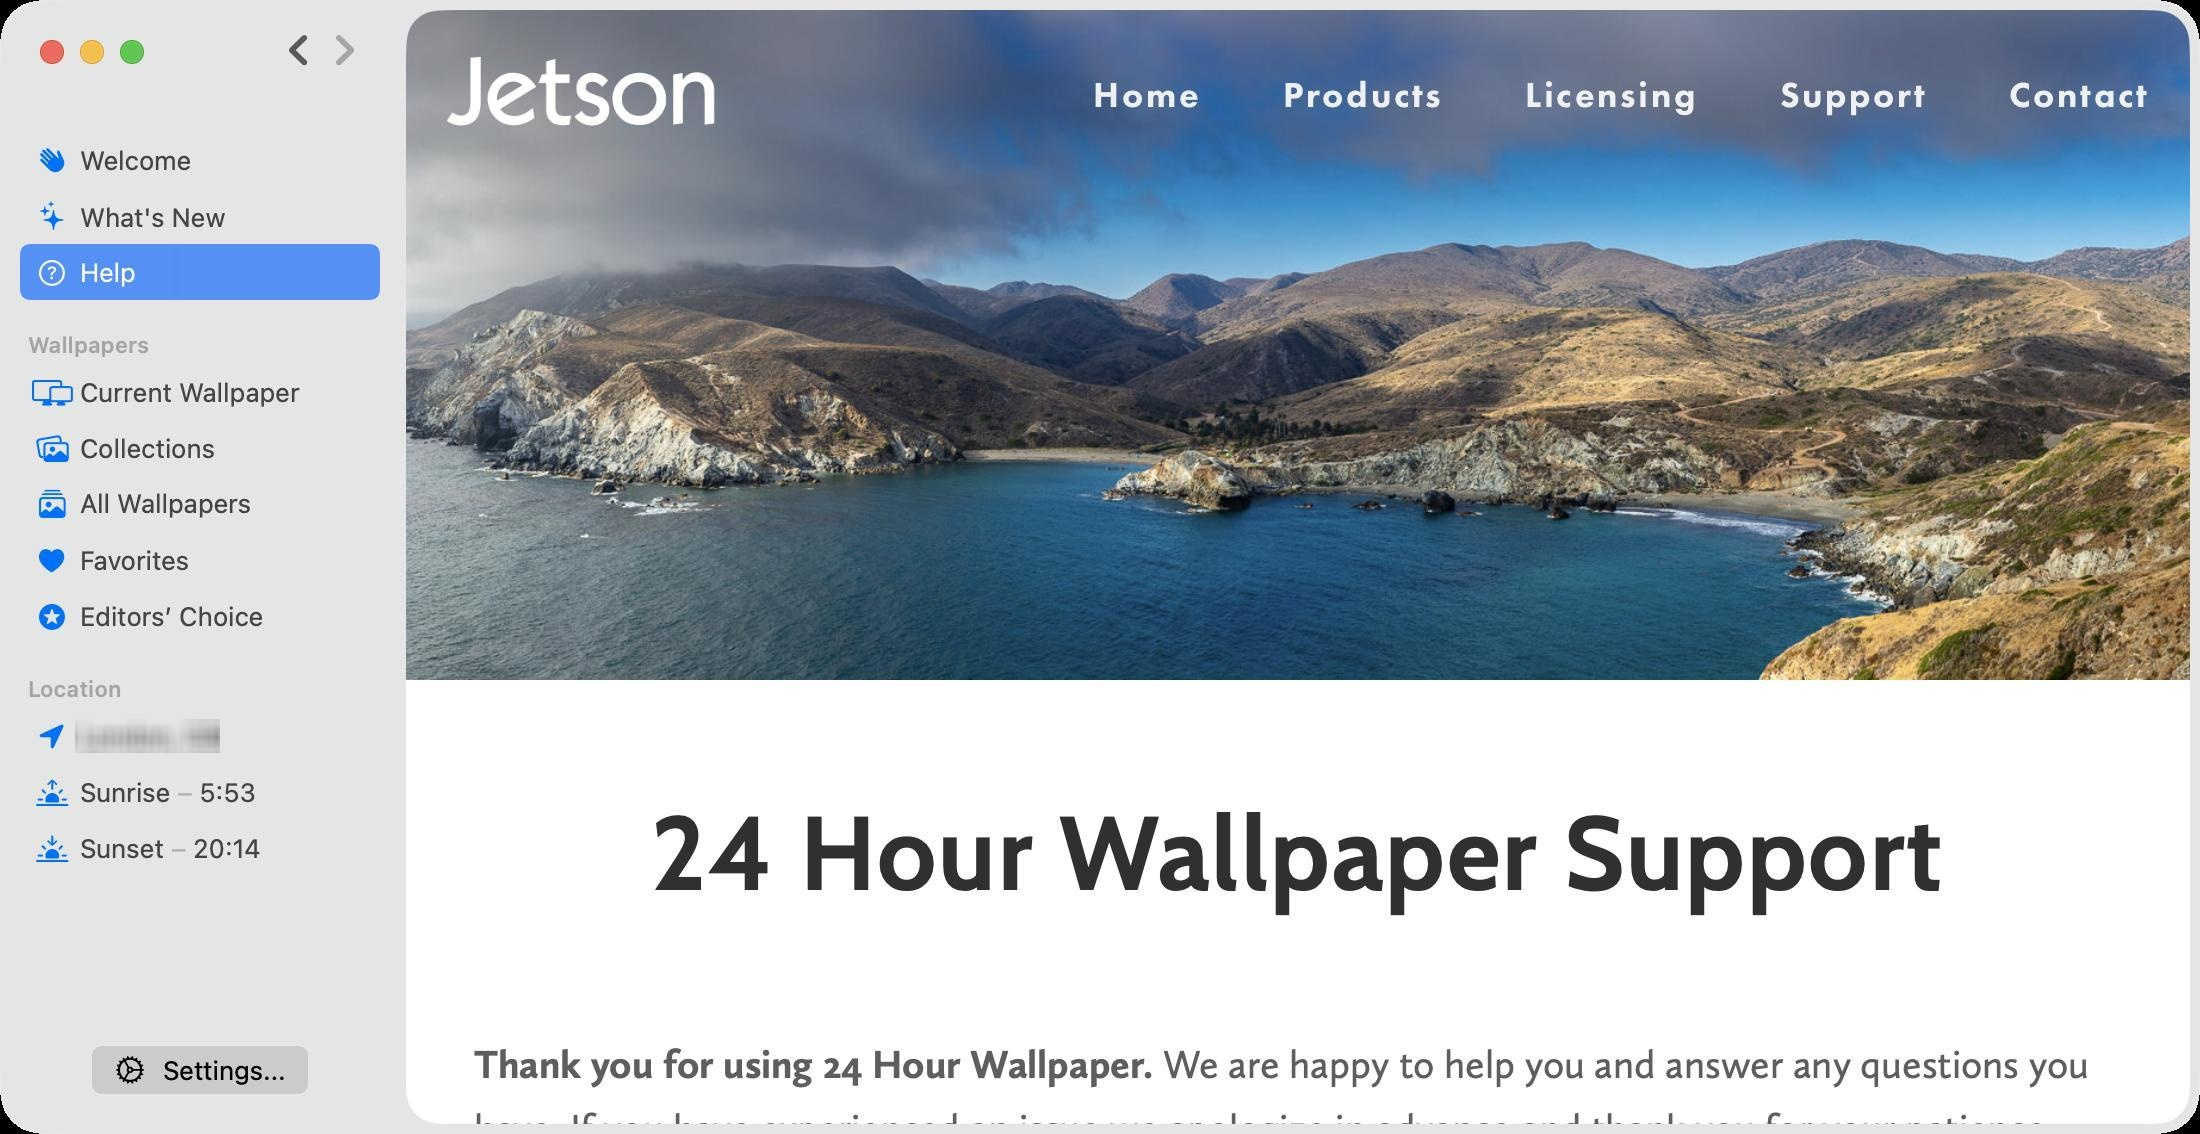
Accessibility tree:
{"name": "Welcome", "role": "AXWindow", "description": null, "role_description": "standard window", "value": null, "position": "206.00;208.00", "size": "1100;567", "children": [{"name": null, "role": "AXGroup", "description": null, "role_description": "group", "value": null, "position": "0.00;0.00", "size": "1100;567", "children": [{"name": null, "role": "AXScrollArea", "description": null, "role_description": "scroll area", "value": null, "position": "0.00;56.00", "size": "200;459", "children": [{"name": null, "role": "AXOutline", "description": "Sidebar", "role_description": "outline", "value": null, "position": "0.00;56.00", "size": "200;459", "children": [{"name": null, "role": "AXRow", "description": null, "role_description": "outline row", "value": null, "position": "0.00;66.00", "size": "200;0", "children": [{"name": null, "role": "AXCell", "description": null, "role_description": "cell", "value": null, "position": "10.00;66.00", "size": "180;0", "children": [{"name": null, "role": "AXGroup", "description": null, "role_description": "group", "value": null, "position": "14.00;66.00", "size": "184;0", "children": []}]}]}, {"name": null, "role": "AXRow", "description": null, "role_description": "outline row", "value": null, "position": "0.00;66.00", "size": "200;28", "children": [{"name": null, "role": "AXCell", "description": null, "role_description": "cell", "value": null, "position": "10.00;66.00", "size": "180;28", "children": [{"name": null, "role": "AXStaticText", "description": null, "role_description": "text", "value": "Welcome", "position": "20.00;72.00", "size": "76;16", "children": []}]}]}, {"name": null, "role": "AXRow", "description": null, "role_description": "outline row", "value": null, "position": "0.00;94.00", "size": "200;28", "children": [{"name": null, "role": "AXCell", "description": null, "role_description": "cell", "value": null, "position": "10.00;94.00", "size": "180;28", "children": [{"name": null, "role": "AXStaticText", "description": null, "role_description": "text", "value": "What's New", "position": "20.00;100.29", "size": "93;16", "children": []}]}]}, {"name": null, "role": "AXRow", "description": null, "role_description": "outline row", "value": null, "position": "0.00;122.00", "size": "200;28", "children": [{"name": null, "role": "AXCell", "description": null, "role_description": "cell", "value": null, "position": "10.00;122.00", "size": "180;28", "children": [{"name": null, "role": "AXStaticText", "description": null, "role_description": "text", "value": "Help", "position": "19.50;128.00", "size": "48;16", "children": []}]}]}, {"name": null, "role": "AXRow", "description": null, "role_description": "outline row", "value": null, "position": "0.00;163.00", "size": "200;19", "children": [{"name": null, "role": "AXCell", "description": null, "role_description": "cell", "value": null, "position": "10.00;163.00", "size": "180;19", "children": [{"name": null, "role": "AXGroup", "description": null, "role_description": "group", "value": null, "position": "14.00;163.00", "size": "184;19", "children": [{"name": null, "role": "AXHeading", "description": "Wallpapers", "role_description": "heading", "value": null, "position": "14.00;165.50", "size": "61;14", "children": []}]}]}]}, {"name": null, "role": "AXRow", "description": null, "role_description": "outline row", "value": null, "position": "0.00;182.00", "size": "200;28", "children": [{"name": null, "role": "AXCell", "description": null, "role_description": "cell", "value": null, "position": "10.00;182.00", "size": "180;28", "children": [{"name": null, "role": "AXStaticText", "description": null, "role_description": "text", "value": "Current Wallpaper", "position": "16.00;188.00", "size": "134;16", "children": []}]}]}, {"name": null, "role": "AXRow", "description": null, "role_description": "outline row", "value": null, "position": "0.00;210.00", "size": "200;28", "children": [{"name": null, "role": "AXCell", "description": null, "role_description": "cell", "value": null, "position": "10.00;210.00", "size": "180;28", "children": [{"name": null, "role": "AXStaticText", "description": null, "role_description": "text", "value": "Collections", "position": "18.00;216.04", "size": "90;16", "children": []}]}]}, {"name": null, "role": "AXRow", "description": null, "role_description": "outline row", "value": null, "position": "0.00;238.00", "size": "200;28", "children": [{"name": null, "role": "AXCell", "description": null, "role_description": "cell", "value": null, "position": "10.00;238.00", "size": "180;28", "children": [{"name": null, "role": "AXStaticText", "description": null, "role_description": "text", "value": "All Wallpapers", "position": "18.50;243.33", "size": "108;17", "children": []}]}]}, {"name": null, "role": "AXRow", "description": null, "role_description": "outline row", "value": null, "position": "0.00;266.00", "size": "200;28", "children": [{"name": null, "role": "AXCell", "description": null, "role_description": "cell", "value": null, "position": "10.00;266.00", "size": "180;28", "children": [{"name": null, "role": "AXStaticText", "description": null, "role_description": "text", "value": "Favorites", "position": "19.50;272.00", "size": "76;16", "children": []}]}]}, {"name": null, "role": "AXRow", "description": null, "role_description": "outline row", "value": null, "position": "0.00;294.00", "size": "200;28", "children": [{"name": null, "role": "AXCell", "description": null, "role_description": "cell", "value": null, "position": "10.00;294.00", "size": "180;28", "children": [{"name": null, "role": "AXStaticText", "description": null, "role_description": "text", "value": "Editors’ Choice", "position": "19.50;300.00", "size": "112;16", "children": []}]}]}, {"name": null, "role": "AXRow", "description": null, "role_description": "outline row", "value": null, "position": "0.00;335.00", "size": "200;19", "children": [{"name": null, "role": "AXCell", "description": null, "role_description": "cell", "value": null, "position": "10.00;335.00", "size": "180;19", "children": [{"name": null, "role": "AXGroup", "description": null, "role_description": "group", "value": null, "position": "14.00;335.00", "size": "184;19", "children": [{"name": null, "role": "AXHeading", "description": "Location", "role_description": "heading", "value": null, "position": "14.00;337.50", "size": "47;14", "children": []}]}]}]}, {"name": null, "role": "AXRow", "description": null, "role_description": "outline row", "value": null, "position": "0.00;354.00", "size": "200;28", "children": [{"name": null, "role": "AXCell", "description": null, "role_description": "cell", "value": null, "position": "10.00;354.00", "size": "180;28", "children": [{"name": null, "role": "AXButton", "description": "London, GB", "role_description": "button", "value": null, "position": "19.50;360.00", "size": "92;16", "children": []}]}]}, {"name": null, "role": "AXRow", "description": null, "role_description": "outline row", "value": null, "position": "0.00;382.00", "size": "200;28", "children": [{"name": null, "role": "AXCell", "description": null, "role_description": "cell", "value": null, "position": "10.00;382.00", "size": "180;28", "children": [{"name": null, "role": "AXButton", "description": "Sunrise – 5:53", "role_description": "button", "value": null, "position": "18.00;388.00", "size": "110;16", "children": []}]}]}, {"name": null, "role": "AXRow", "description": null, "role_description": "outline row", "value": null, "position": "0.00;410.00", "size": "200;28", "children": [{"name": null, "role": "AXCell", "description": null, "role_description": "cell", "value": null, "position": "10.00;410.00", "size": "180;28", "children": [{"name": null, "role": "AXButton", "description": "Sunset – 20:14", "role_description": "button", "value": null, "position": "18.00;416.00", "size": "113;16", "children": []}]}]}, {"name": null, "role": "AXColumn", "description": null, "role_description": "column", "value": null, "position": "10.00;56.00", "size": "180;459", "children": []}]}]}, {"name": null, "role": "AXButton", "description": "Settings...", "role_description": "button", "value": null, "position": "54.00;524.00", "size": "92;22", "children": []}, {"name": null, "role": "AXGroup", "description": null, "role_description": "group", "value": null, "position": "203.00;5.00", "size": "892;557", "children": [{"name": null, "role": "AXGroup", "description": null, "role_description": "group", "value": null, "position": "203.00;5.00", "size": "892;557", "children": [{"name": "", "role": "AXScrollArea", "description": "", "role_description": "scroll area", "value": "", "position": "203.00;5.00", "size": "892;557", "children": [{"name": "", "role": "AXWebArea", "description": "24 Hour Wallpaper Support (v6)", "role_description": "HTML content", "value": "", "position": "203.00;5.00", "size": "892;9315", "children": [{"name": "", "role": "AXGroup", "description": "", "role_description": "group", "value": "", "position": "203.00;5.00", "size": "0;0", "children": []}, {"name": "", "role": "AXGroup", "description": "", "role_description": "group", "value": "", "position": "203.00;5.00", "size": "0;0", "children": []}, {"name": "", "role": "AXGroup", "description": "", "role_description": "group", "value": "", "position": "203.00;5.00", "size": "0;0", "children": []}, {"name": "", "role": "AXGroup", "description": "", "role_description": "banner", "value": "", "position": "203.00;5.00", "size": "892;85", "children": [{"name": "Jetson_Creative", "role": "AXHeading", "description": "", "role_description": "heading", "value": 1, "position": "223.00;28.00", "size": "135;39", "children": [{"name": "Jetson_Creative", "role": "AXLink", "description": "", "role_description": "link", "value": "", "position": "223.00;28.00", "size": "135;39", "children": [{"name": "", "role": "AXImage", "description": "Jetson Creative", "role_description": "image", "value": "", "position": "223.00;28.00", "size": "135;39", "children": []}]}]}, {"name": "", "role": "AXGroup", "description": "", "role_description": "navigation", "value": "", "position": "358.00;25.00", "size": "717;657", "children": [{"name": "Home", "role": "AXLink", "description": "", "role_description": "link", "value": "", "position": "528.00;25.00", "size": "91;45", "children": [{"name": "", "role": "AXStaticText", "description": "", "role_description": "text", "value": "Home", "position": "546.00;35.00", "size": "55;24", "children": []}]}, {"name": "", "role": "AXGroup", "description": "", "role_description": "group", "value": "", "position": "623.00;25.00", "size": "118;45", "children": [{"name": "", "role": "AXStaticText", "description": "", "role_description": "text", "value": "Products", "position": "641.00;35.00", "size": "81;24", "children": []}]}, {"name": "Wallpapers_for_Mac", "role": "AXLink", "description": "", "role_description": "link", "value": "", "position": "203.00;5.00", "size": "0;0", "children": [{"name": "", "role": "AXStaticText", "description": "", "role_description": "text", "value": "Wallpapers for Mac", "position": "203.00;5.00", "size": "0;0", "children": []}]}, {"name": "Wallpapers_for_Microsoft_Windows", "role": "AXLink", "description": "", "role_description": "link", "value": "", "position": "203.00;5.00", "size": "0;0", "children": [{"name": "", "role": "AXStaticText", "description": "", "role_description": "text", "value": "Wallpapers for Microsoft Windows", "position": "203.00;5.00", "size": "0;0", "children": []}]}, {"name": "Wallpapers_for_iPhone_&_iPad", "role": "AXLink", "description": "", "role_description": "link", "value": "", "position": "203.00;5.00", "size": "0;0", "children": [{"name": "", "role": "AXStaticText", "description": "", "role_description": "text", "value": "Wallpapers for iPhone & iPad", "position": "203.00;5.00", "size": "0;0", "children": []}]}, {"name": "Aerial_Screen_Saver_&_Expansions", "role": "AXLink", "description": "", "role_description": "link", "value": "", "position": "203.00;5.00", "size": "0;0", "children": [{"name": "", "role": "AXStaticText", "description": "", "role_description": "text", "value": "Aerial Screen Saver & Expansions", "position": "203.00;5.00", "size": "0;0", "children": []}]}, {"name": "Zoom_Backgrounds", "role": "AXLink", "description": "", "role_description": "link", "value": "", "position": "203.00;5.00", "size": "0;0", "children": [{"name": "", "role": "AXStaticText", "description": "", "role_description": "text", "value": "Zoom Backgrounds", "position": "203.00;5.00", "size": "0;0", "children": []}]}, {"name": "Apple_TV_Apps", "role": "AXLink", "description": "", "role_description": "link", "value": "", "position": "203.00;5.00", "size": "0;0", "children": [{"name": "", "role": "AXStaticText", "description": "", "role_description": "text", "value": "Apple TV Apps", "position": "203.00;5.00", "size": "0;0", "children": []}]}, {"name": "iPhone/iPad_Apps", "role": "AXLink", "description": "", "role_description": "link", "value": "", "position": "203.00;5.00", "size": "0;0", "children": [{"name": "", "role": "AXStaticText", "description": "", "role_description": "text", "value": "iPhone/iPad Apps", "position": "203.00;5.00", "size": "0;0", "children": []}]}, {"name": "Magic_Window_for_Mac", "role": "AXLink", "description": "", "role_description": "link", "value": "", "position": "203.00;5.00", "size": "0;0", "children": [{"name": "", "role": "AXStaticText", "description": "", "role_description": "text", "value": "Magic Window for Mac", "position": "203.00;5.00", "size": "0;0", "children": []}]}, {"name": "24_Hour_Wallpaper", "role": "AXLink", "description": "", "role_description": "link", "value": "", "position": "203.00;5.00", "size": "0;0", "children": [{"name": "", "role": "AXStaticText", "description": "", "role_description": "text", "value": "24 Hour Wallpaper", "position": "203.00;5.00", "size": "0;0", "children": []}]}, {"name": "Skylight_-_Sun_Clock", "role": "AXLink", "description": "", "role_description": "link", "value": "", "position": "203.00;5.00", "size": "0;0", "children": [{"name": "", "role": "AXStaticText", "description": "", "role_description": "text", "value": "Skylight - Sun Clock", "position": "203.00;5.00", "size": "0;0", "children": []}]}, {"name": "Magic_Fireplace", "role": "AXLink", "description": "", "role_description": "link", "value": "", "position": "203.00;5.00", "size": "0;0", "children": [{"name": "", "role": "AXStaticText", "description": "", "role_description": "text", "value": "Magic Fireplace", "position": "203.00;5.00", "size": "0;0", "children": []}]}, {"name": "Magic_Window_Air", "role": "AXLink", "description": "", "role_description": "link", "value": "", "position": "203.00;5.00", "size": "0;0", "children": [{"name": "", "role": "AXStaticText", "description": "", "role_description": "text", "value": "Magic Window Air", "position": "203.00;5.00", "size": "0;0", "children": []}]}, {"name": "Beaches", "role": "AXLink", "description": "", "role_description": "link", "value": "", "position": "203.00;5.00", "size": "0;0", "children": [{"name": "", "role": "AXStaticText", "description": "", "role_description": "text", "value": "Beaches", "position": "203.00;5.00", "size": "0;0", "children": []}]}, {"name": "Electric_Sheep", "role": "AXLink", "description": "", "role_description": "link", "value": "", "position": "203.00;5.00", "size": "0;0", "children": [{"name": "", "role": "AXStaticText", "description": "", "role_description": "text", "value": "Electric Sheep", "position": "203.00;5.00", "size": "0;0", "children": []}]}, {"name": "Earthlapse", "role": "AXLink", "description": "", "role_description": "link", "value": "", "position": "203.00;5.00", "size": "0;0", "children": [{"name": "", "role": "AXStaticText", "description": "", "role_description": "text", "value": "Earthlapse", "position": "203.00;5.00", "size": "0;0", "children": []}]}, {"name": "Early_Access", "role": "AXLink", "description": "", "role_description": "link", "value": "", "position": "203.00;5.00", "size": "0;0", "children": [{"name": "", "role": "AXStaticText", "description": "", "role_description": "text", "value": "Early Access", "position": "203.00;5.00", "size": "0;0", "children": []}]}, {"name": "Licensing", "role": "AXLink", "description": "", "role_description": "link", "value": "", "position": "744.00;25.00", "size": "124;45", "children": [{"name": "", "role": "AXStaticText", "description": "", "role_description": "text", "value": "Licensing", "position": "762.00;35.00", "size": "88;24", "children": []}]}, {"name": "Support", "role": "AXLink", "description": "", "role_description": "link", "value": "", "position": "872.00;25.00", "size": "111;45", "children": [{"name": "", "role": "AXStaticText", "description": "", "role_description": "text", "value": "Support", "position": "890.00;35.00", "size": "74;24", "children": []}]}, {"name": "Contact", "role": "AXLink", "description": "", "role_description": "link", "value": "", "position": "986.00;25.00", "size": "90;45", "children": [{"name": "", "role": "AXStaticText", "description": "", "role_description": "text", "value": "Contact", "position": "1004.00;35.00", "size": "71;24", "children": []}]}]}]}, {"name": "", "role": "AXGroup", "description": "", "role_description": "group", "value": "", "position": "203.00;5.00", "size": "0;0", "children": []}, {"name": "", "role": "AXGroup", "description": "", "role_description": "group", "value": "", "position": "203.00;5.00", "size": "892;335", "children": [{"name": "", "role": "AXGroup", "description": "", "role_description": "group", "value": "", "position": "203.00;5.00", "size": "892;335", "children": []}, {"name": "", "role": "AXGroup", "description": "", "role_description": "figure", "value": "", "position": "203.00;5.00", "size": "892;335", "children": [{"name": "", "role": "AXImage", "description": "image_20190801_catalina_000724_pano.jpg", "role_description": "image", "value": "", "position": "38.00;5.00", "size": "1222;335", "children": []}]}]}, {"name": "", "role": "AXGroup", "description": "", "role_description": "main", "value": "", "position": "203.00;340.00", "size": "892;8648", "children": [{"name": "24_Hour_Wallpaper_Support", "role": "AXHeading", "description": "", "role_description": "heading", "value": 1, "position": "237.00;395.00", "size": "824;63", "children": [{"name": "", "role": "AXStaticText", "description": "", "role_description": "text", "value": "24 Hour Wallpaper Support", "position": "325.00;395.00", "size": "648;63", "children": []}]}, {"name": "", "role": "AXGroup", "description": "", "role_description": "group", "value": "", "position": "237.00;484.00", "size": "824;128", "children": [{"name": "", "role": "AXStaticText", "description": "", "role_description": "text", "value": "Thank you for using 24 Hour Wallpaper. ", "position": "237.00;520.00", "size": "345;24", "children": []}, {"name": "", "role": "AXStaticText", "description": "", "role_description": "text", "value": "We are happy to help you and answer any questions you have. If you have experienced an issue we apologize in advance and thank you for your patience. ", "position": "237.00;520.00", "size": "813;56", "children": []}, {"name": "", "role": "AXStaticText", "description": "", "role_description": "text", "value": "This support page covers Version 6 which is the latest version. ", "position": "237.00;584.00", "size": "534;24", "children": []}, {"name": "For_earlier_versions,_go_here", "role": "AXLink", "description": "", "role_description": "link", "value": "", "position": "771.00;584.00", "size": "236;24", "children": [{"name": "", "role": "AXStaticText", "description": "", "role_description": "text", "value": "For earlier versions, go here", "position": "770.00;584.00", "size": "237;24", "children": []}]}, {"name": "", "role": "AXStaticText", "description": "", "role_description": "text", "value": ".", "position": "1006.00;584.00", "size": "6;24", "children": []}]}, {"name": "", "role": "AXGroup", "description": "", "role_description": "group", "value": "", "position": "237.00;632.00", "size": "824;116", "children": [{"name": "", "role": "AXGroup", "description": "", "role_description": "group", "value": "", "position": "237.00;632.00", "size": "824;32", "children": [{"name": "", "role": "AXGroup", "description": "", "role_description": "group", "value": "", "position": "237.00;632.00", "size": "824;32", "children": [{"name": "", "role": "AXStaticText", "description": "", "role_description": "text", "value": "•", "position": "259.00;636.00", "size": "8;24", "children": []}, {"name": "", "role": "AXStaticText", "description": "", "role_description": "text", "value": "Please review common questions and issues below as most issues are covered here.", "position": "277.00;636.00", "size": "686;24", "children": []}]}]}, {"name": "", "role": "AXGroup", "description": "", "role_description": "group", "value": "", "position": "237.00;674.00", "size": "824;32", "children": [{"name": "", "role": "AXGroup", "description": "", "role_description": "group", "value": "", "position": "237.00;674.00", "size": "824;32", "children": [{"name": "", "role": "AXStaticText", "description": "", "role_description": "text", "value": "•", "position": "259.00;678.00", "size": "8;24", "children": []}, {"name": "", "role": "AXStaticText", "description": "", "role_description": "text", "value": "For human assistance ", "position": "277.00;678.00", "size": "182;24", "children": []}, {"name": "please_fill_out_our_support_request_form", "role": "AXLink", "description": "", "role_description": "link", "value": "", "position": "458.00;678.00", "size": "323;24", "children": [{"name": "", "role": "AXStaticText", "description": "", "role_description": "text", "value": "please fill out our support request form", "position": "458.00;678.00", "size": "324;24", "children": []}]}, {"name": "", "role": "AXStaticText", "description": "", "role_description": "text", "value": ".", "position": "781.00;678.00", "size": "5;24", "children": []}]}]}, {"name": "", "role": "AXGroup", "description": "", "role_description": "group", "value": "", "position": "237.00;716.00", "size": "824;32", "children": [{"name": "", "role": "AXGroup", "description": "", "role_description": "group", "value": "", "position": "237.00;716.00", "size": "824;32", "children": [{"name": "", "role": "AXStaticText", "description": "", "role_description": "text", "value": "•", "position": "259.00;720.00", "size": "8;24", "children": []}, {"name": "", "role": "AXStaticText", "description": "", "role_description": "text", "value": "You can also ", "position": "277.00;720.00", "size": "107;24", "children": []}, {"name": "e-mail_us_at_any_time", "role": "AXLink", "description": "", "role_description": "link", "value": "", "position": "384.00;720.00", "size": "172;24", "children": [{"name": "", "role": "AXStaticText", "description": "", "role_description": "text", "value": "e-mail us at any time", "position": "383.00;720.00", "size": "173;24", "children": []}]}, {"name": "", "role": "AXStaticText", "description": "", "role_description": "text", "value": " however filling out the form speeds things up.", "position": "555.00;720.00", "size": "384;24", "children": []}]}]}]}, {"name": "", "role": "AXGroup", "description": "", "role_description": "group", "value": "", "position": "237.00;768.00", "size": "824;64", "children": [{"name": "", "role": "AXStaticText", "description": "", "role_description": "text", "value": "24 Hour Wallpaper is compatible with macOS Sonoma, Ventura, Monterey, and Big Sur.", "position": "237.00;772.00", "size": "745;24", "children": []}, {"name": "", "role": "AXStaticText", "description": "", "role_description": "text", "value": "It is also fully compatible with Apple Silicon M1/M2 and Intel processors.", "position": "237.00;804.00", "size": "597;24", "children": []}]}, {"name": "", "role": "AXGroup", "description": "", "role_description": "group", "value": "", "position": "237.00;852.00", "size": "824;64", "children": [{"name": "", "role": "AXStaticText", "description": "", "role_description": "text", "value": "Problems with Apple Dynamic Desktop?", "position": "237.00;856.00", "size": "344;24", "children": []}, {"name": "Check_out_our_guide_on_using_Apple_Dynamic_Desktop_with_24_Hour_Wallpaper.", "role": "AXLink", "description": "", "role_description": "link", "value": "", "position": "237.00;888.00", "size": "654;24", "children": [{"name": "", "role": "AXStaticText", "description": "", "role_description": "text", "value": "Check out our guide on using Apple Dynamic Desktop with 24 Hour Wallpaper.", "position": "237.00;888.00", "size": "654;24", "children": []}]}]}, {"name": "", "role": "AXGroup", "description": "", "role_description": "group", "value": "", "position": "237.00;936.00", "size": "824;64", "children": [{"name": "", "role": "AXStaticText", "description": "", "role_description": "text", "value": "Want to set different wallpapers in different spaces?", "position": "237.00;940.00", "size": "449;24", "children": []}, {"name": "Check_out_our_guide_to_per-space_setting_-_requires_version_3.1_update.", "role": "AXLink", "description": "", "role_description": "link", "value": "", "position": "237.00;972.00", "size": "576;24", "children": [{"name": "", "role": "AXStaticText", "description": "", "role_description": "text", "value": "Check out our guide to per-space setting - requires version 3.1 update.", "position": "237.00;972.00", "size": "576;24", "children": []}]}]}, {"name": "", "role": "AXGroup", "description": "", "role_description": "group", "value": "", "position": "237.00;1020.00", "size": "824;352", "children": [{"name": "", "role": "AXStaticText", "description": "", "role_description": "text", "value": "Magic Window Mac Users", "position": "237.00;1024.00", "size": "223;24", "children": []}, {"name": "Check_out_our_guide_on_using_Magic_Window_and_24_Hour_Wallpaper_together", "role": "AXLink", "description": "", "role_description": "link", "value": "", "position": "237.00;1056.00", "size": "645;24", "children": [{"name": "", "role": "AXStaticText", "description": "", "role_description": "text", "value": "Check out our guide on using Magic Window and 24 Hour Wallpaper together", "position": "237.00;1056.00", "size": "645;24", "children": []}]}, {"name": "", "role": "AXStaticText", "description": "", "role_description": "text", "value": ".", "position": "881.00;1056.00", "size": "6;24", "children": []}, {"name": "", "role": "AXStaticText", "description": "", "role_description": "text", "value": "We have a workaround available through TestFlight for Mac App Store customers: ", "position": "237.00;1120.00", "size": "680;24", "children": []}, {"name": "https://testflight.apple.com/join/dVBRfaNA", "role": "AXLink", "description": "", "role_description": "link", "value": "", "position": "237.00;1152.00", "size": "368;24", "children": [{"name": "", "role": "AXStaticText", "description": "", "role_description": "text", "value": "https://testflight.apple.com/join/dVBRfaNA", "position": "237.00;1152.00", "size": "369;24", "children": []}]}, {"name": "", "role": "AXStaticText", "description": "", "role_description": "text", "value": ". We will release this through Setapp beta shortly. ", "position": "605.00;1152.00", "size": "414;24", "children": []}, {"name": "", "role": "AXLink", "description": "", "role_description": "link", "value": "", "position": "203.00;5.00", "size": "0;0", "children": []}, {"name": "", "role": "AXStaticText", "description": "", "role_description": "text", "value": "Alternatively, this issue can be temporarily resolved by ", "position": "237.00;1216.00", "size": "451;24", "children": []}, {"name": "", "role": "AXStaticText", "description": "", "role_description": "text", "value": "disabling all of the features on the “Display” tab in the apps settings, and not using Apple DD mode", "position": "237.00;1216.00", "size": "817;56", "children": []}, {"name": "", "role": "AXStaticText", "description": "", "role_description": "text", "value": ". So turn off color effects, title on desktop, and all related options. Or reset the apps settings entirely by pressing the “Reset All Preferences” button on the General tab of the apps settings.", "position": "237.00;1248.00", "size": "808;88", "children": []}]}, {"name": "Common_Questions_&_Issues", "role": "AXHeading", "description": "", "role_description": "heading", "value": 2, "position": "237.00;1402.00", "size": "824;38", "children": [{"name": "", "role": "AXStaticText", "description": "", "role_description": "text", "value": "Common Questions & Issues", "position": "237.00;1402.00", "size": "395;38", "children": []}]}, {"name": "", "role": "AXGroup", "description": "", "role_description": "group", "value": "", "position": "237.00;1460.00", "size": "824;32", "children": [{"name": "", "role": "AXStaticText", "description": "", "role_description": "text", "value": "Common issue #1:", "position": "237.00;1464.00", "size": "159;24", "children": []}, {"name": "", "role": "AXStaticText", "description": "", "role_description": "text", "value": " The wallpaper does not stay on what I set it to.", "position": "395.00;1464.00", "size": "410;24", "children": []}]}, {"name": "", "role": "AXGroup", "description": "", "role_description": "group", "value": "", "position": "237.00;1512.00", "size": "824;128", "children": [{"name": "", "role": "AXStaticText", "description": "", "role_description": "text", "value": "Please make sure that Shuffle is disabled. Open 24 Hour Wallpaper Preferences from the Menu Bar Menu. Then select the General tab and make sure ", "position": "237.00;1516.00", "size": "818;56", "children": []}, {"name": "", "role": "AXStaticText", "description": "", "role_description": "text", "value": "“Change wallpaper” is set to “Never.”", "position": "652.00;1548.00", "size": "318;24", "children": []}, {"name": "", "role": "AXStaticText", "description": "", "role_description": "text", "value": " The wallpaper will sync with time regardless of what this is set to.", "position": "237.00;1548.00", "size": "775;56", "children": []}]}, {"name": "", "role": "AXGroup", "description": "", "role_description": "group", "value": "", "position": "237.00;1660.00", "size": "824;64", "children": [{"name": "", "role": "AXStaticText", "description": "", "role_description": "text", "value": "Common issue #2:", "position": "237.00;1664.00", "size": "160;24", "children": []}, {"name": "", "role": "AXStaticText", "description": "", "role_description": "text", "value": " The wallpaper is set but the menu bar menu says “None” and the wallpaper is not updating.", "position": "237.00;1664.00", "size": "828;56", "children": []}]}, {"name": "", "role": "AXGroup", "description": "", "role_description": "group", "value": "", "position": "237.00;1744.00", "size": "824;192", "children": [{"name": "", "role": "AXStaticText", "description": "", "role_description": "text", "value": "The simple fix to this issue is to set the wallpaper again. However if you do that and this happens a second time it is best for you to ", "position": "237.00;1748.00", "size": "819;56", "children": []}, {"name": "", "role": "AXStaticText", "description": "", "role_description": "text", "value": "reset the apps preferences", "position": "502.00;1780.00", "size": "226;24", "children": []}, {"name": "", "role": "AXStaticText", "description": "", "role_description": "text", "value": ". Version 3 uses a new display tracking system that can be on occasion confused by older display records. To reset preferences, open Preferences from the menu bar menu, select the General tab, and press “Reset All Preferences…” at the bottom.", "position": "237.00;1780.00", "size": "823;120", "children": []}]}, {"name": "", "role": "AXGroup", "description": "", "role_description": "group", "value": "", "position": "237.00;1956.00", "size": "824;96", "children": [{"name": "", "role": "AXStaticText", "description": "", "role_description": "text", "value": "Common issue #3a:", "position": "237.00;1960.00", "size": "168;24", "children": []}, {"name": "", "role": "AXStaticText", "description": "", "role_description": "text", "value": " Using Apple Dynamic Desktop, in Dark Mode, the wallpaper stays dark.", "position": "404.00;1960.00", "size": "615;24", "children": []}, {"name": "", "role": "AXStaticText", "description": "", "role_description": "text", "value": "Common issue #3b:", "position": "237.00;1992.00", "size": "169;24", "children": []}, {"name": "", "role": "AXStaticText", "description": "", "role_description": "text", "value": " Using Apple Dynamic Desktop, the wallpaper stays light.", "position": "405.00;1992.00", "size": "490;24", "children": []}, {"name": "", "role": "AXStaticText", "description": "", "role_description": "text", "value": "Common issue #3c:", "position": "237.00;2024.00", "size": "168;24", "children": []}, {"name": "", "role": "AXStaticText", "description": "", "role_description": "text", "value": " Using Apple Dynamic Desktop, can’t select Dynamic in System Preferences.", "position": "404.00;2024.00", "size": "649;24", "children": []}]}, {"name": "", "role": "AXGroup", "description": "", "role_description": "group", "value": "", "position": "237.00;2072.00", "size": "824;128", "children": [{"name": "", "role": "AXStaticText", "description": "", "role_description": "text", "value": "Often, in order for Apple Dynamic Desktop to work properly, ", "position": "237.00;2076.00", "size": "509;24", "children": []}, {"name": "", "role": "AXStaticText", "description": "", "role_description": "text", "value": "one of Apple’s Dynamic Desktops (Mojave or Catalina) must first be set with the “Dynamic” option selected in System Preferences", "position": "237.00;2076.00", "size": "800;88", "children": []}, {"name": "", "role": "AXStaticText", "description": "", "role_description": "text", "value": ". This option can not be selected in the UI for 3rd party Dynamic Desktops. Follow these steps…", "position": "237.00;2140.00", "size": "783;56", "children": []}]}, {"name": "", "role": "AXGroup", "description": "", "role_description": "group", "value": "", "position": "237.00;2220.00", "size": "824;274", "children": [{"name": "", "role": "AXGroup", "description": "", "role_description": "group", "value": "", "position": "237.00;2220.00", "size": "824;32", "children": [{"name": "", "role": "AXGroup", "description": "", "role_description": "group", "value": "", "position": "237.00;2220.00", "size": "824;32", "children": [{"name": "", "role": "AXStaticText", "description": "", "role_description": "text", "value": "1", "position": "260.00;2224.00", "size": "8;24", "children": []}, {"name": "", "role": "AXStaticText", "description": "", "role_description": "text", "value": ". ", "position": "267.00;2224.00", "size": "10;24", "children": []}, {"name": "", "role": "AXStaticText", "description": "", "role_description": "text", "value": "Open System Preferences", "position": "277.00;2224.00", "size": "213;24", "children": []}]}]}, {"name": "", "role": "AXGroup", "description": "", "role_description": "group", "value": "", "position": "237.00;2262.00", "size": "824;32", "children": [{"name": "", "role": "AXGroup", "description": "", "role_description": "group", "value": "", "position": "237.00;2262.00", "size": "824;32", "children": [{"name": "", "role": "AXStaticText", "description": "", "role_description": "text", "value": "2", "position": "258.00;2266.00", "size": "10;24", "children": []}, {"name": "", "role": "AXStaticText", "description": "", "role_description": "text", "value": ". ", "position": "267.00;2266.00", "size": "10;24", "children": []}, {"name": "", "role": "AXStaticText", "description": "", "role_description": "text", "value": "Select Desktop & Screen Saver", "position": "277.00;2266.00", "size": "254;24", "children": []}]}]}, {"name": "", "role": "AXGroup", "description": "", "role_description": "group", "value": "", "position": "237.00;2304.00", "size": "824;32", "children": [{"name": "", "role": "AXGroup", "description": "", "role_description": "group", "value": "", "position": "237.00;2304.00", "size": "824;32", "children": [{"name": "", "role": "AXStaticText", "description": "", "role_description": "text", "value": "3", "position": "259.00;2308.00", "size": "9;24", "children": []}, {"name": "", "role": "AXStaticText", "description": "", "role_description": "text", "value": ". ", "position": "267.00;2308.00", "size": "10;24", "children": []}, {"name": "", "role": "AXStaticText", "description": "", "role_description": "text", "value": "Select the default Mojave or Catalina Dynamic Desktop wallpaper", "position": "277.00;2308.00", "size": "566;24", "children": []}]}]}, {"name": "", "role": "AXGroup", "description": "", "role_description": "group", "value": "", "position": "237.00;2346.00", "size": "824;64", "children": [{"name": "", "role": "AXGroup", "description": "", "role_description": "group", "value": "", "position": "237.00;2346.00", "size": "824;64", "children": [{"name": "", "role": "AXStaticText", "description": "", "role_description": "text", "value": "4", "position": "257.00;2350.00", "size": "11;24", "children": []}, {"name": "", "role": "AXStaticText", "description": "", "role_description": "text", "value": ". ", "position": "267.00;2350.00", "size": "10;24", "children": []}, {"name": "", "role": "AXStaticText", "description": "", "role_description": "text", "value": "Select “Dynamic” in the drop down", "position": "277.00;2350.00", "size": "301;24", "children": []}, {"name": "", "role": "AXStaticText", "description": "", "role_description": "text", "value": " next to the thumbnail (screenshot below)", "position": "577.00;2350.00", "size": "346;24", "children": []}, {"name": "", "role": "AXStaticText", "description": "", "role_description": "text", "value": "This drop down may appear scrambled if you are in Dark Mode", "position": "277.00;2382.00", "size": "518;24", "children": []}]}]}, {"name": "", "role": "AXGroup", "description": "", "role_description": "group", "value": "", "position": "237.00;2420.00", "size": "824;32", "children": [{"name": "", "role": "AXGroup", "description": "", "role_description": "group", "value": "", "position": "237.00;2420.00", "size": "824;32", "children": [{"name": "", "role": "AXStaticText", "description": "", "role_description": "text", "value": "5", "position": "259.00;2424.00", "size": "9;24", "children": []}, {"name": "", "role": "AXStaticText", "description": "", "role_description": "text", "value": ". ", "position": "267.00;2424.00", "size": "10;24", "children": []}, {"name": "", "role": "AXStaticText", "description": "", "role_description": "text", "value": "Select ", "position": "277.00;2424.00", "size": "56;24", "children": []}, {"name": "", "role": "AXStaticText", "description": "", "role_description": "text", "value": "Refresh Desktop from the 24 Hour Wallpaper menu bar menu", "position": "332.00;2424.00", "size": "527;24", "children": []}, {"name": "", "role": "AXStaticText", "description": "", "role_description": "text", "value": " (screenshot below)", "position": "858.00;2424.00", "size": "161;24", "children": []}]}]}, {"name": "", "role": "AXGroup", "description": "", "role_description": "group", "value": "", "position": "237.00;2462.00", "size": "824;32", "children": [{"name": "", "role": "AXGroup", "description": "", "role_description": "group", "value": "", "position": "237.00;2462.00", "size": "824;32", "children": [{"name": "", "role": "AXStaticText", "description": "", "role_description": "text", "value": "6", "position": "257.00;2466.00", "size": "11;24", "children": []}, {"name": "", "role": "AXStaticText", "description": "", "role_description": "text", "value": ". ", "position": "267.00;2466.00", "size": "10;24", "children": []}, {"name": "", "role": "AXStaticText", "description": "", "role_description": "text", "value": "If this fails, please try restarting your Mac, as Dynamic Desktop may be stuck.", "position": "277.00;2466.00", "size": "638;24", "children": []}]}]}]}, {"name": "", "role": "AXGroup", "description": "First, select the Mojave default wallpaper and select “Dynamic.” This overrides macOS’s decision to make the desktop dark only.", "role_description": "figure", "value": "", "position": "237.00;2538.00", "size": "395;275", "children": [{"name": "", "role": "AXGroup", "description": "", "role_description": "group", "value": "", "position": "237.00;2538.00", "size": "395;194", "children": [{"name": "", "role": "AXImage", "description": "First, select the Mojave default wallpaper and select “Dynamic.” This overrides macOS’s decision to make the desktop dark only.", "role_description": "image", "value": "", "position": "237.00;2538.00", "size": "395;194", "children": []}]}, {"name": "", "role": "AXGroup", "description": "", "role_description": "group", "value": "", "position": "237.00;2749.00", "size": "395;64", "children": [{"name": "", "role": "AXStaticText", "description": "", "role_description": "text", "value": "First, select the Mojave default wallpaper and select “Dynamic.” ", "position": "237.00;2749.00", "size": "395;43", "children": []}, {"name": "", "role": "AXStaticText", "description": "", "role_description": "text", "value": "This overrides macOS’s decision to make the desktop dark only.", "position": "237.00;2770.00", "size": "386;43", "children": []}]}]}, {"name": "", "role": "AXGroup", "description": "Second, select Refresh Desktop from the menu bar menu. If you have multiple monitors you will see this option under the name of your display.", "role_description": "figure", "value": "", "position": "666.00;2538.00", "size": "395;276", "children": [{"name": "", "role": "AXGroup", "description": "", "role_description": "group", "value": "", "position": "666.00;2538.00", "size": "395;195", "children": [{"name": "", "role": "AXImage", "description": "Second, select Refresh Desktop from the menu bar menu. If you have multiple monitors you will see this option under the name of your display.", "role_description": "image", "value": "", "position": "666.00;2538.00", "size": "395;195", "children": []}]}, {"name": "", "role": "AXGroup", "description": "", "role_description": "group", "value": "", "position": "666.00;2750.00", "size": "395;64", "children": [{"name": "", "role": "AXStaticText", "description": "", "role_description": "text", "value": "Second, select Refresh Desktop from the menu bar menu. ", "position": "666.00;2750.00", "size": "385;43", "children": []}, {"name": "", "role": "AXStaticText", "description": "", "role_description": "text", "value": "If you have multiple monitors you will see this option under the name of your display.", "position": "666.00;2771.00", "size": "385;43", "children": []}]}]}, {"name": "", "role": "AXGroup", "description": "", "role_description": "group", "value": "", "position": "237.00;2864.00", "size": "824;65", "children": [{"name": "", "role": "AXStaticText", "description": "", "role_description": "text", "value": "Common issue #4:", "position": "237.00;2900.00", "size": "161;25", "children": []}, {"name": "", "role": "AXStaticText", "description": "", "role_description": "text", "value": " How do I prevent the app from opening when I login?", "position": "397.00;2900.00", "size": "461;25", "children": []}]}, {"name": "", "role": "AXGroup", "description": "", "role_description": "group", "value": "", "position": "237.00;2948.00", "size": "824;65", "children": [{"name": "", "role": "AXStaticText", "description": "", "role_description": "text", "value": "macOS has four different mechanisms that may be causing the app to launch when you login. To start, make sure that the apps built-in mechanism is disabled.", "position": "237.00;2952.00", "size": "801;57", "children": []}]}, {"name": "", "role": "AXGroup", "description": "", "role_description": "group", "value": "", "position": "237.00;3032.00", "size": "824;159", "children": [{"name": "", "role": "AXGroup", "description": "", "role_description": "group", "value": "", "position": "237.00;3032.00", "size": "824;117", "children": [{"name": "", "role": "AXGroup", "description": "", "role_description": "group", "value": "", "position": "237.00;3032.00", "size": "824;33", "children": [{"name": "", "role": "AXStaticText", "description": "", "role_description": "text", "value": "1", "position": "260.00;3036.00", "size": "8;25", "children": []}, {"name": "", "role": "AXStaticText", "description": "", "role_description": "text", "value": ". ", "position": "267.00;3036.00", "size": "10;25", "children": []}, {"name": "", "role": "AXStaticText", "description": "", "role_description": "text", "value": "Open 24 Hour Wallpaper Preferences and select the General tab.", "position": "277.00;3036.00", "size": "535;25", "children": []}]}, {"name": "", "role": "AXGroup", "description": "", "role_description": "group", "value": "", "position": "277.00;3074.00", "size": "784;75", "children": [{"name": "", "role": "AXGroup", "description": "", "role_description": "group", "value": "", "position": "277.00;3074.00", "size": "784;33", "children": [{"name": "", "role": "AXGroup", "description": "", "role_description": "group", "value": "", "position": "277.00;3074.00", "size": "784;33", "children": [{"name": "", "role": "AXStaticText", "description": "", "role_description": "text", "value": "•", "position": "299.00;3078.00", "size": "8;25", "children": []}, {"name": "", "role": "AXStaticText", "description": "", "role_description": "text", "value": "If Open at Login is checked, uncheck it.", "position": "317.00;3078.00", "size": "326;25", "children": []}]}]}, {"name": "", "role": "AXGroup", "description": "", "role_description": "group", "value": "", "position": "277.00;3116.00", "size": "784;33", "children": [{"name": "", "role": "AXGroup", "description": "", "role_description": "group", "value": "", "position": "277.00;3116.00", "size": "784;33", "children": [{"name": "", "role": "AXStaticText", "description": "", "role_description": "text", "value": "•", "position": "299.00;3120.00", "size": "8;25", "children": []}, {"name": "", "role": "AXStaticText", "description": "", "role_description": "text", "value": "If it is not checked, check it, then uncheck it. This guarantees it gets unregistered.", "position": "317.00;3120.00", "size": "674;25", "children": []}]}]}]}]}, {"name": "", "role": "AXGroup", "description": "", "role_description": "group", "value": "", "position": "237.00;3158.00", "size": "824;33", "children": [{"name": "", "role": "AXGroup", "description": "", "role_description": "group", "value": "", "position": "237.00;3158.00", "size": "824;33", "children": [{"name": "", "role": "AXStaticText", "description": "", "role_description": "text", "value": "2", "position": "258.00;3162.00", "size": "10;25", "children": []}, {"name": "", "role": "AXStaticText", "description": "", "role_description": "text", "value": ". ", "position": "267.00;3162.00", "size": "10;25", "children": []}, {"name": "", "role": "AXStaticText", "description": "", "role_description": "text", "value": "Quit the app, restart your Mac.", "position": "277.00;3162.00", "size": "257;25", "children": []}]}]}]}, {"name": "", "role": "AXGroup", "description": "", "role_description": "group", "value": "", "position": "237.00;3210.00", "size": "824;65", "children": [{"name": "", "role": "AXStaticText", "description": "", "role_description": "text", "value": "If the app still opens after these steps, it means another system mechanism is causing it. Please review the following document which shows how to check the other methods:", "position": "237.00;3214.00", "size": "788;57", "children": []}]}, {"name": "", "role": "AXGroup", "description": "", "role_description": "group", "value": "", "position": "237.00;3294.00", "size": "824;65", "children": [{"name": "How_to_stop_Mac_apps_from_launching_at_startup:\nhttps://www.pcmag.com/how-to/how-to-stop-mac-apps-from-launching-at-startup", "role": "AXLink", "description": "", "role_description": "link", "value": "", "position": "237.00;3298.00", "size": "701;57", "children": [{"name": "", "role": "AXStaticText", "description": "", "role_description": "text", "value": "How to stop Mac apps from launching at startup:", "position": "237.00;3298.00", "size": "408;25", "children": []}, {"name": "", "role": "AXStaticText", "description": "", "role_description": "text", "value": "https://www.pcmag.com/how-to/how-to-stop-mac-apps-from-launching-at-startup", "position": "237.00;3330.00", "size": "701;25", "children": []}]}]}, {"name": "", "role": "AXGroup", "description": "", "role_description": "group", "value": "", "position": "237.00;3378.00", "size": "824;65", "children": [{"name": "", "role": "AXStaticText", "description": "", "role_description": "text", "value": "Common issue #5:", "position": "237.00;3414.00", "size": "159;25", "children": []}, {"name": "", "role": "AXStaticText", "description": "", "role_description": "text", "value": " Glitching and shadows appear on the right edge of the wallpaper", "position": "395.00;3414.00", "size": "559;25", "children": []}]}, {"name": "", "role": "AXGroup", "description": "", "role_description": "group", "value": "", "position": "237.00;3462.00", "size": "824;193", "children": [{"name": "", "role": "AXStaticText", "description": "", "role_description": "text", "value": "We have found a bug in macOS High Sierra and Mojave that affects iMac computers model years 2011-2013 with NVIDIA graphics cards. The bug is with the macOS HEIC format encoder/decoder for NVIDIA. If you experience this issue first make sure you have updated to 24 Hour Wallpaper 3.1. Then open Preferences from the menu bar menu, select the General tab, and ", "position": "237.00;3466.00", "size": "819;121", "children": []}, {"name": "", "role": "AXStaticText", "description": "", "role_description": "text", "value": "check Graphics Compatibility Mode at the bottom", "position": "237.00;3562.00", "size": "773;57", "children": []}, {"name": "", "role": "AXStaticText", "description": "", "role_description": "text", "value": ". This will force the app to use JPG instead of HEIC.", "position": "534.00;3594.00", "size": "426;25", "children": []}]}, {"name": "", "role": "AXGroup", "description": "", "role_description": "group", "value": "", "position": "237.00;3674.00", "size": "824;33", "children": [{"name": "", "role": "AXStaticText", "description": "", "role_description": "text", "value": "Common issue #6:", "position": "237.00;3678.00", "size": "161;25", "children": []}, {"name": "", "role": "AXStaticText", "description": "", "role_description": "text", "value": " Scene downloads are slow", "position": "397.00;3678.00", "size": "230;25", "children": []}]}, {"name": "", "role": "AXGroup", "description": "", "role_description": "group", "value": "", "position": "237.00;3726.00", "size": "824;161", "children": [{"name": "", "role": "AXStaticText", "description": "", "role_description": "text", "value": "If you experience slow scene downloads we recommend you try a different download server. Open 24 Hour Wallpaper Preferences, select the Downloads tab, and pick “CloudFront” as your server. If you do not see improved performance, you can try the other servers as well. If they are all slow, check your network connection.", "position": "237.00;3730.00", "size": "819;121", "children": []}]}, {"name": "", "role": "AXGroup", "description": "", "role_description": "group", "value": "", "position": "237.00;3906.00", "size": "824;65", "children": [{"name": "", "role": "AXStaticText", "description": "", "role_description": "text", "value": "Common issue #7:", "position": "237.00;3942.00", "size": "160;25", "children": []}, {"name": "", "role": "AXStaticText", "description": "", "role_description": "text", "value": " Wallpaper does not set", "position": "396.00;3942.00", "size": "203;25", "children": []}]}, {"name": "", "role": "AXGroup", "description": "", "role_description": "group", "value": "", "position": "237.00;3990.00", "size": "824;129", "children": [{"name": "", "role": "AXStaticText", "description": "", "role_description": "text", "value": "After pressing \"Set Wallpaper\" in the scene browser you may experience a situation where the wallpaper does not actually get set. The most common cause of this is existing wallpaper settings which select a color instead of image as wallpaper. It can also happen as the result of an OS bug. To resolve the problem: ", "position": "237.00;3994.00", "size": "824;121", "children": []}]}, {"name": "", "role": "AXGroup", "description": "", "role_description": "group", "value": "", "position": "237.00;4138.00", "size": "824;233", "children": [{"name": "", "role": "AXGroup", "description": "", "role_description": "group", "value": "", "position": "237.00;4138.00", "size": "824;33", "children": [{"name": "", "role": "AXGroup", "description": "", "role_description": "group", "value": "", "position": "237.00;4138.00", "size": "824;33", "children": [{"name": "", "role": "AXStaticText", "description": "", "role_description": "text", "value": "1", "position": "260.00;4142.00", "size": "8;25", "children": []}, {"name": "", "role": "AXStaticText", "description": "", "role_description": "text", "value": ". ", "position": "267.00;4142.00", "size": "10;25", "children": []}, {"name": "", "role": "AXStaticText", "description": "", "role_description": "text", "value": "Open System Preferences", "position": "277.00;4142.00", "size": "213;25", "children": []}]}]}, {"name": "", "role": "AXGroup", "description": "", "role_description": "group", "value": "", "position": "237.00;4180.00", "size": "824;33", "children": [{"name": "", "role": "AXGroup", "description": "", "role_description": "group", "value": "", "position": "237.00;4180.00", "size": "824;33", "children": [{"name": "", "role": "AXStaticText", "description": "", "role_description": "text", "value": "2", "position": "258.00;4184.00", "size": "10;25", "children": []}, {"name": "", "role": "AXStaticText", "description": "", "role_description": "text", "value": ". ", "position": "267.00;4184.00", "size": "10;25", "children": []}, {"name": "", "role": "AXStaticText", "description": "", "role_description": "text", "value": "Open System Wallpaper", "position": "277.00;4184.00", "size": "200;25", "children": []}]}]}, {"name": "", "role": "AXGroup", "description": "", "role_description": "group", "value": "", "position": "237.00;4222.00", "size": "824;33", "children": [{"name": "", "role": "AXGroup", "description": "", "role_description": "group", "value": "", "position": "237.00;4222.00", "size": "824;33", "children": [{"name": "", "role": "AXStaticText", "description": "", "role_description": "text", "value": "3", "position": "259.00;4226.00", "size": "9;25", "children": []}, {"name": "", "role": "AXStaticText", "description": "", "role_description": "text", "value": ". ", "position": "267.00;4226.00", "size": "10;25", "children": []}, {"name": "", "role": "AXStaticText", "description": "", "role_description": "text", "value": "Select Desktop Pictures folder", "position": "277.00;4226.00", "size": "251;25", "children": []}]}]}, {"name": "", "role": "AXGroup", "description": "", "role_description": "group", "value": "", "position": "237.00;4264.00", "size": "824;33", "children": [{"name": "", "role": "AXGroup", "description": "", "role_description": "group", "value": "", "position": "237.00;4264.00", "size": "824;33", "children": [{"name": "", "role": "AXStaticText", "description": "", "role_description": "text", "value": "4", "position": "257.00;4268.00", "size": "11;25", "children": []}, {"name": "", "role": "AXStaticText", "description": "", "role_description": "text", "value": ". ", "position": "267.00;4268.00", "size": "10;25", "children": []}, {"name": "", "role": "AXStaticText", "description": "", "role_description": "text", "value": "Select an image as your wallpaper", "position": "277.00;4268.00", "size": "279;25", "children": []}]}]}, {"name": "", "role": "AXGroup", "description": "", "role_description": "group", "value": "", "position": "237.00;4306.00", "size": "824;65", "children": [{"name": "", "role": "AXGroup", "description": "", "role_description": "group", "value": "", "position": "237.00;4306.00", "size": "824;65", "children": [{"name": "", "role": "AXStaticText", "description": "", "role_description": "text", "value": "5", "position": "259.00;4310.00", "size": "9;25", "children": []}, {"name": "", "role": "AXStaticText", "description": "", "role_description": "text", "value": ". ", "position": "267.00;4310.00", "size": "10;25", "children": []}, {"name": "", "role": "AXStaticText", "description": "", "role_description": "text", "value": "Set the wallpaper in 24 Hour Wallpaper again, or select “Refresh Desktop” from the menu bar menu.", "position": "277.00;4310.00", "size": "774;57", "children": []}]}]}]}, {"name": "", "role": "AXGroup", "description": "", "role_description": "group", "value": "", "position": "237.00;4390.00", "size": "824;33", "children": []}, {"name": "", "role": "AXGroup", "description": "", "role_description": "group", "value": "", "position": "237.00;4442.00", "size": "824;33", "children": [{"name": "", "role": "AXStaticText", "description": "", "role_description": "text", "value": "Common issue #8:", "position": "237.00;4446.00", "size": "161;25", "children": []}, {"name": "", "role": "AXStaticText", "description": "", "role_description": "text", "value": " Wallpaper disappears or changes to black", "position": "397.00;4446.00", "size": "359;25", "children": []}]}, {"name": "", "role": "AXGroup", "description": "", "role_description": "group", "value": "", "position": "237.00;4494.00", "size": "824;161", "children": [{"name": "", "role": "AXStaticText", "description": "", "role_description": "text", "value": "You may find the wallpaper disappears on one display, becomes gray, or reverts to the macOS default system wallpaper particularly after connecting or disconnecting a  display. When this happens the wallpaper may appear momentarily and fade in/out, but does not stay around on the desktop. This is an indication of the same issue described above. Follow the same steps as for issue #6.", "position": "237.00;4498.00", "size": "818;153", "children": []}]}, {"name": "", "role": "AXGroup", "description": "", "role_description": "group", "value": "", "position": "237.00;4674.00", "size": "824;33", "children": []}, {"name": "", "role": "AXGroup", "description": "", "role_description": "group", "value": "", "position": "237.00;4726.00", "size": "824;33", "children": [{"name": "", "role": "AXStaticText", "description": "", "role_description": "text", "value": "Common issue #9:", "position": "237.00;4730.00", "size": "161;25", "children": []}, {"name": "", "role": "AXStaticText", "description": "", "role_description": "text", "value": " Wallpaper stops updating", "position": "397.00;4730.00", "size": "225;25", "children": []}]}, {"name": "", "role": "AXGroup", "description": "", "role_description": "group", "value": "", "position": "237.00;4778.00", "size": "824;129", "children": [{"name": "", "role": "AXStaticText", "description": "", "role_description": "text", "value": "You may find that the wallpaper stops updating to mach the time of day. Most commonly this is caused by the app not running. Make sure 24 Hour Wallpaper is running - you can open it from the Applications folder. If the app is running but not updating, try selecting a different scene. This will usually resolve the issue.", "position": "237.00;4782.00", "size": "815;121", "children": []}]}, {"name": "", "role": "AXGroup", "description": "", "role_description": "group", "value": "", "position": "237.00;4926.00", "size": "824;33", "children": []}, {"name": "", "role": "AXGroup", "description": "", "role_description": "figure", "value": "", "position": "809.00;4992.00", "size": "253;210", "children": [{"name": "", "role": "AXGroup", "description": "", "role_description": "group", "value": "", "position": "809.00;4992.00", "size": "253;210", "children": [{"name": "", "role": "AXImage", "description": "Screen Shot 2017-04-17 at 11.00.30 PM.png", "role_description": "image", "value": "", "position": "809.00;4992.00", "size": "253;210", "children": []}]}]}, {"name": "", "role": "AXGroup", "description": "", "role_description": "group", "value": "", "position": "237.00;4992.00", "size": "824;33", "children": [{"name": "", "role": "AXStaticText", "description": "", "role_description": "text", "value": "Common issue #10:", "position": "237.00;4996.00", "size": "170;25", "children": []}, {"name": "", "role": "AXStaticText", "description": "", "role_description": "text", "value": " Wallpaper resolution is too low", "position": "406.00;4996.00", "size": "274;25", "children": []}]}, {"name": "", "role": "AXGroup", "description": "", "role_description": "group", "value": "", "position": "237.00;5044.00", "size": "824;225", "children": [{"name": "", "role": "AXStaticText", "description": "", "role_description": "text", "value": "By default 24 Hour Wallpaper will download images at the optimal resolution for the highest resolution display connected to your Mac. The maximum supported resolution is 5K (5120x2880). ", "position": "237.00;5048.00", "size": "523;121", "children": []}, {"name": "", "role": "AXStaticText", "description": "", "role_description": "text", "value": "You can change this setting in 24 Hour Wallpaper Preferences under the \"Downloads\" tab.", "position": "237.00;5144.00", "size": "530;57", "children": []}, {"name": "", "role": "AXStaticText", "description": "", "role_description": "text", "value": " If you connect a display that is higher resolution that one previously connected you will need to adjust this setting.", "position": "237.00;5176.00", "size": "518;89", "children": []}]}, {"name": "", "role": "AXGroup", "description": "", "role_description": "group", "value": "", "position": "237.00;5288.00", "size": "824;33", "children": [{"name": "", "role": "AXStaticText", "description": "", "role_description": "text", "value": " ", "position": "237.00;5292.00", "size": "5;25", "children": []}]}, {"name": "", "role": "AXGroup", "description": "", "role_description": "figure", "value": "", "position": "809.00;5354.00", "size": "253;229", "children": [{"name": "", "role": "AXGroup", "description": "", "role_description": "group", "value": "", "position": "809.00;5354.00", "size": "253;229", "children": []}]}, {"name": "", "role": "AXGroup", "description": "", "role_description": "group", "value": "", "position": "237.00;5354.00", "size": "824;33", "children": [{"name": "", "role": "AXStaticText", "description": "", "role_description": "text", "value": "Common issue #11:", "position": "237.00;5358.00", "size": "167;25", "children": []}, {"name": "", "role": "AXStaticText", "description": "", "role_description": "text", "value": " Incorrect location", "position": "403.00;5358.00", "size": "159;25", "children": []}]}, {"name": "", "role": "AXGroup", "description": "", "role_description": "group", "value": "", "position": "237.00;5406.00", "size": "824;225", "children": [{"name": "", "role": "AXStaticText", "description": "", "role_description": "text", "value": "24 Hour Wallpaper needs to know your location to align the wallpaper to your time of day. If you accept permissions for location when the app first starts the app will try to get your location automatically. If you don't accept permissions or have WiFi disabled, you will need to manually enter your location. ", "position": "237.00;5410.00", "size": "519;153", "children": []}, {"name": "", "role": "AXStaticText", "description": "", "role_description": "text", "value": "To do this click \"Choose...\" in 24 Hour Wallpaper Preferences under the \"Place & Time\" tab.", "position": "237.00;5538.00", "size": "528;89", "children": []}]}, {"name": "", "role": "AXGroup", "description": "", "role_description": "group", "value": "", "position": "237.00;5650.00", "size": "824;129", "children": []}, {"name": "", "role": "AXGroup", "description": "", "role_description": "group", "value": "", "position": "237.00;5798.00", "size": "824;33", "children": [{"name": "", "role": "AXStaticText", "description": "", "role_description": "text", "value": "Common Question #1: Can I run 24 Hour Wallpaper and Magic Window together?", "position": "237.00;5802.00", "size": "702;25", "children": []}]}, {"name": "", "role": "AXGroup", "description": "", "role_description": "group", "value": "", "position": "237.00;5850.00", "size": "824;97", "children": [{"name": "", "role": "AXStaticText", "description": "", "role_description": "text", "value": "If you are a Magic Window user you may need to make some adjustments to make sure that 24 Hour Wallpaper does not conflict. We offer a ", "position": "237.00;5854.00", "size": "787;57", "children": []}, {"name": "complete_guide_on_using_Magic_Window_and_24_Hour_Wallpaper_together", "role": "AXLink", "description": "", "role_description": "link", "value": "", "position": "237.00;5886.00", "size": "820;57", "children": [{"name": "", "role": "AXStaticText", "description": "", "role_description": "text", "value": "complete guide on using Magic Window and 24 Hour Wallpaper together", "position": "237.00;5886.00", "size": "820;57", "children": []}]}, {"name": "", "role": "AXStaticText", "description": "", "role_description": "text", "value": ". We encourage you to read the guide. Below are the highlights.", "position": "397.00;5918.00", "size": "524;25", "children": []}]}, {"name": "Check_out_our_guide_on_using_Magic_Window_and_24_Hour_Wallpaper_together.", "role": "AXHeading", "description": "", "role_description": "heading", "value": 3, "position": "237.00;5965.00", "size": "824;24", "children": [{"name": "Check_out_our_guide_on_using_Magic_Window_and_24_Hour_Wallpaper_together.", "role": "AXLink", "description": "", "role_description": "link", "value": "", "position": "237.00;5965.00", "size": "673;24", "children": [{"name": "", "role": "AXStaticText", "description": "", "role_description": "text", "value": "Check out our guide on using Magic Window and 24 Hour Wallpaper together.", "position": "237.00;5965.00", "size": "673;24", "children": []}]}]}, {"name": "", "role": "AXGroup", "description": "", "role_description": "group", "value": "", "position": "237.00;6008.00", "size": "824;383", "children": [{"name": "", "role": "AXGroup", "description": "", "role_description": "group", "value": "", "position": "237.00;6008.00", "size": "824;97", "children": [{"name": "", "role": "AXGroup", "description": "", "role_description": "group", "value": "", "position": "237.00;6008.00", "size": "824;97", "children": [{"name": "", "role": "AXStaticText", "description": "", "role_description": "text", "value": "1", "position": "260.00;6012.00", "size": "8;25", "children": []}, {"name": "", "role": "AXStaticText", "description": "", "role_description": "text", "value": ". ", "position": "267.00;6012.00", "size": "10;25", "children": []}, {"name": "", "role": "AXStaticText", "description": "", "role_description": "text", "value": "If you want to run the Magic Window screen saver with 24hr Wallpaper we recommend you use the system screen saver plug-in. ", "position": "277.00;6012.00", "size": "762;57", "children": []}, {"name": "You_can_download_the_plug-in_here", "role": "AXLink", "description": "", "role_description": "link", "value": "", "position": "577.00;6043.00", "size": "298;26", "children": [{"name": "", "role": "AXStaticText", "description": "", "role_description": "text", "value": "You can download the plug-in here", "position": "577.00;6044.00", "size": "298;25", "children": []}]}, {"name": "", "role": "AXStaticText", "description": "", "role_description": "text", "value": ".", "position": "874.00;6044.00", "size": "6;25", "children": []}, {"name": "", "role": "AXStaticText", "description": "", "role_description": "text", "value": "This is how we do it. ", "position": "884.00;6044.00", "size": "181;25", "children": []}, {"name": "", "role": "AXStaticText", "description": "", "role_description": "text", "value": "You don't need to be running the app with this plug-in.", "position": "277.00;6076.00", "size": "452;25", "children": []}]}]}, {"name": "", "role": "AXGroup", "description": "", "role_description": "group", "value": "", "position": "237.00;6114.00", "size": "824;65", "children": [{"name": "", "role": "AXGroup", "description": "", "role_description": "group", "value": "", "position": "237.00;6114.00", "size": "824;65", "children": [{"name": "", "role": "AXStaticText", "description": "", "role_description": "text", "value": "2", "position": "258.00;6118.00", "size": "10;25", "children": []}, {"name": "", "role": "AXStaticText", "description": "", "role_description": "text", "value": ". ", "position": "267.00;6118.00", "size": "10;25", "children": []}, {"name": "", "role": "AXStaticText", "description": "", "role_description": "text", "value": "If you want to use the Magic Window app screen saver instead you can open Magic Window preferences and uncheck \"Enable Timelapse Wallpaper on Desktop.\"", "position": "277.00;6118.00", "size": "767;57", "children": []}]}]}, {"name": "", "role": "AXGroup", "description": "", "role_description": "group", "value": "", "position": "237.00;6188.00", "size": "824;65", "children": [{"name": "", "role": "AXGroup", "description": "", "role_description": "group", "value": "", "position": "237.00;6188.00", "size": "824;65", "children": [{"name": "", "role": "AXStaticText", "description": "", "role_description": "text", "value": "3", "position": "259.00;6192.00", "size": "9;25", "children": []}, {"name": "", "role": "AXStaticText", "description": "", "role_description": "text", "value": ". ", "position": "267.00;6192.00", "size": "10;25", "children": []}, {"name": "", "role": "AXStaticText", "description": "", "role_description": "text", "value": "If you were running Magic Window and no longer want to use it be sure to disable the \"Open at Login\" option in Magic Window preferences.", "position": "277.00;6192.00", "size": "773;57", "children": []}]}]}, {"name": "", "role": "AXGroup", "description": "", "role_description": "group", "value": "", "position": "237.00;6262.00", "size": "824;129", "children": [{"name": "", "role": "AXGroup", "description": "", "role_description": "group", "value": "", "position": "237.00;6262.00", "size": "824;129", "children": [{"name": "", "role": "AXStaticText", "description": "", "role_description": "text", "value": "4", "position": "257.00;6266.00", "size": "11;25", "children": []}, {"name": "", "role": "AXStaticText", "description": "", "role_description": "text", "value": ". ", "position": "267.00;6266.00", "size": "10;25", "children": []}, {"name": "", "role": "AXStaticText", "description": "", "role_description": "text", "value": "To run Magic Window on one display and 24 Hour Wallpaper on another first disable the \"Hide system wallpaper with black color\" option in Magic Window. Then in each app disable opposing displays from the menu bar menu. This should work, but there could be edge cases where there are problems. If you have issues please ", "position": "277.00;6266.00", "size": "786;121", "children": []}, {"name": "contact_us", "role": "AXLink", "description": "", "role_description": "link", "value": "", "position": "703.00;6362.00", "size": "86;25", "children": [{"name": "", "role": "AXStaticText", "description": "", "role_description": "text", "value": "contact us", "position": "702.00;6362.00", "size": "87;25", "children": []}]}, {"name": "", "role": "AXStaticText", "description": "", "role_description": "text", "value": ".", "position": "789.00;6362.00", "size": "5;25", "children": []}]}]}]}, {"name": "", "role": "AXGroup", "description": "", "role_description": "group", "value": "", "position": "237.00;6434.00", "size": "824;33", "children": [{"name": "", "role": "AXStaticText", "description": "", "role_description": "text", "value": " ", "position": "237.00;6438.00", "size": "5;25", "children": []}]}, {"name": "", "role": "AXGroup", "description": "", "role_description": "group", "value": "", "position": "237.00;6500.00", "size": "824;33", "children": [{"name": "", "role": "AXStaticText", "description": "", "role_description": "text", "value": "Common Question #2: Can I stretch one wallpaper across multiple monitors?", "position": "237.00;6504.00", "size": "662;25", "children": []}]}, {"name": "", "role": "AXGroup", "description": "", "role_description": "group", "value": "", "position": "237.00;6552.00", "size": "824;97", "children": [{"name": "", "role": "AXStaticText", "description": "", "role_description": "text", "value": "It is now possible to stretch one wallpaper across any configuration of monitors using the app Multi Monitor Wallpaper. It is available in the Mac App Store as a free trial and works perfectly with 24 Hour Wallpaper.", "position": "237.00;6556.00", "size": "825;89", "children": []}]}, {"name": "", "role": "AXGroup", "description": "", "role_description": "group", "value": "", "position": "237.00;6668.00", "size": "824;65", "children": [{"name": "Multi_Monitor_Wallpaper\nhttps://itunes.apple.com/us/app/multi-monitor-wallpaper/id504284434?mt=12", "role": "AXLink", "description": "", "role_description": "link", "value": "", "position": "237.00;6671.00", "size": "652;58", "children": [{"name": "", "role": "AXStaticText", "description": "", "role_description": "text", "value": "Multi Monitor Wallpaper", "position": "237.00;6672.00", "size": "214;25", "children": []}, {"name": "", "role": "AXStaticText", "description": "", "role_description": "text", "value": "https://itunes.apple.com/us/app/multi-monitor-wallpaper/id504284434?mt=12", "position": "237.00;6704.00", "size": "652;25", "children": []}]}]}, {"name": "", "role": "AXGroup", "description": "", "role_description": "group", "value": "", "position": "237.00;6752.00", "size": "824;33", "children": [{"name": "", "role": "AXStaticText", "description": "", "role_description": "text", "value": "To use 24 Hour Wallpaper with Multi Monitor Wallpaper:", "position": "237.00;6756.00", "size": "470;25", "children": []}]}, {"name": "", "role": "AXGroup", "description": "", "role_description": "group", "value": "", "position": "237.00;6804.00", "size": "824;539", "children": [{"name": "", "role": "AXGroup", "description": "", "role_description": "group", "value": "", "position": "237.00;6804.00", "size": "824;33", "children": [{"name": "", "role": "AXGroup", "description": "", "role_description": "group", "value": "", "position": "237.00;6804.00", "size": "824;33", "children": [{"name": "", "role": "AXStaticText", "description": "", "role_description": "text", "value": "1", "position": "260.00;6808.00", "size": "8;25", "children": []}, {"name": "", "role": "AXStaticText", "description": "", "role_description": "text", "value": ". ", "position": "267.00;6808.00", "size": "10;25", "children": []}, {"name": "", "role": "AXStaticText", "description": "", "role_description": "text", "value": "Get ", "position": "277.00;6808.00", "size": "36;25", "children": []}, {"name": "Multi_Monitor_Wallpaper", "role": "AXLink", "description": "", "role_description": "link", "value": "", "position": "312.00;6807.00", "size": "215;26", "children": [{"name": "", "role": "AXStaticText", "description": "", "role_description": "text", "value": "Multi Monitor Wallpaper", "position": "312.00;6808.00", "size": "215;25", "children": []}]}, {"name": "", "role": "AXStaticText", "description": "", "role_description": "text", "value": " from the Mac App Store", "position": "526.00;6808.00", "size": "205;25", "children": []}]}]}, {"name": "", "role": "AXGroup", "description": "", "role_description": "group", "value": "", "position": "237.00;6846.00", "size": "824;33", "children": [{"name": "", "role": "AXGroup", "description": "", "role_description": "group", "value": "", "position": "237.00;6846.00", "size": "824;33", "children": [{"name": "", "role": "AXStaticText", "description": "", "role_description": "text", "value": "2", "position": "258.00;6850.00", "size": "10;25", "children": []}, {"name": "", "role": "AXStaticText", "description": "", "role_description": "text", "value": ". ", "position": "267.00;6850.00", "size": "10;25", "children": []}, {"name": "", "role": "AXStaticText", "description": "", "role_description": "text", "value": "Open 24 Hour Wallpaper", "position": "277.00;6850.00", "size": "207;25", "children": []}]}]}, {"name": "", "role": "AXGroup", "description": "", "role_description": "group", "value": "", "position": "237.00;6888.00", "size": "824;33", "children": [{"name": "", "role": "AXGroup", "description": "", "role_description": "group", "value": "", "position": "237.00;6888.00", "size": "824;33", "children": [{"name": "", "role": "AXStaticText", "description": "", "role_description": "text", "value": "3", "position": "259.00;6892.00", "size": "9;25", "children": []}, {"name": "", "role": "AXStaticText", "description": "", "role_description": "text", "value": ". ", "position": "267.00;6892.00", "size": "10;25", "children": []}, {"name": "", "role": "AXStaticText", "description": "", "role_description": "text", "value": "Open 24 Hour Wallpaper preferences and select the Dynamic Desktop tab", "position": "277.00;6892.00", "size": "613;25", "children": []}]}]}, {"name": "", "role": "AXGroup", "description": "", "role_description": "group", "value": "", "position": "237.00;6930.00", "size": "824;33", "children": [{"name": "", "role": "AXGroup", "description": "", "role_description": "group", "value": "", "position": "237.00;6930.00", "size": "824;33", "children": [{"name": "", "role": "AXStaticText", "description": "", "role_description": "text", "value": "4", "position": "257.00;6934.00", "size": "11;25", "children": []}, {"name": "", "role": "AXStaticText", "description": "", "role_description": "text", "value": ". ", "position": "267.00;6934.00", "size": "10;25", "children": []}, {"name": "", "role": "AXStaticText", "description": "", "role_description": "text", "value": "Enable Dynamic Desktop mode", "position": "277.00;6934.00", "size": "260;25", "children": []}]}]}, {"name": "", "role": "AXGroup", "description": "", "role_description": "group", "value": "", "position": "237.00;6972.00", "size": "824;65", "children": [{"name": "", "role": "AXGroup", "description": "", "role_description": "group", "value": "", "position": "237.00;6972.00", "size": "824;65", "children": [{"name": "", "role": "AXStaticText", "description": "", "role_description": "text", "value": "5", "position": "259.00;6976.00", "size": "9;25", "children": []}, {"name": "", "role": "AXStaticText", "description": "", "role_description": "text", "value": ". ", "position": "267.00;6976.00", "size": "10;25", "children": []}, {"name": "", "role": "AXStaticText", "description": "", "role_description": "text", "value": "Wait for the Dynamic Desktop to generate", "position": "277.00;6976.00", "size": "368;25", "children": []}, {"name": "", "role": "AXStaticText", "description": "", "role_description": "text", "value": " - this can take a few minutes. The menu bar icon will animate until the generation is done.", "position": "277.00;6976.00", "size": "778;57", "children": []}]}]}, {"name": "", "role": "AXGroup", "description": "", "role_description": "group", "value": "", "position": "237.00;7046.00", "size": "824;65", "children": [{"name": "", "role": "AXGroup", "description": "", "role_description": "group", "value": "", "position": "237.00;7046.00", "size": "824;65", "children": [{"name": "", "role": "AXStaticText", "description": "", "role_description": "text", "value": "6", "position": "257.00;7050.00", "size": "11;25", "children": []}, {"name": "", "role": "AXStaticText", "description": "", "role_description": "text", "value": ". ", "position": "267.00;7050.00", "size": "10;25", "children": []}, {"name": "", "role": "AXStaticText", "description": "", "role_description": "text", "value": "When Dynamic Desktop generation is complete, open System Preferences -> Desktop & Screen Saver and select the Desktop tab.", "position": "277.00;7050.00", "size": "733;57", "children": []}]}]}, {"name": "", "role": "AXGroup", "description": "", "role_description": "group", "value": "", "position": "237.00;7120.00", "size": "824;33", "children": [{"name": "", "role": "AXGroup", "description": "", "role_description": "group", "value": "", "position": "237.00;7120.00", "size": "824;33", "children": [{"name": "", "role": "AXStaticText", "description": "", "role_description": "text", "value": "7", "position": "258.00;7124.00", "size": "10;25", "children": []}, {"name": "", "role": "AXStaticText", "description": "", "role_description": "text", "value": ". ", "position": "267.00;7124.00", "size": "10;25", "children": []}, {"name": "", "role": "AXStaticText", "description": "", "role_description": "text", "value": "Open Multi Monitor Wallpaper side-by-side with System Preferences", "position": "277.00;7124.00", "size": "568;25", "children": []}]}]}, {"name": "", "role": "AXGroup", "description": "", "role_description": "group", "value": "", "position": "237.00;7162.00", "size": "824;65", "children": [{"name": "", "role": "AXGroup", "description": "", "role_description": "group", "value": "", "position": "237.00;7162.00", "size": "824;65", "children": [{"name": "", "role": "AXStaticText", "description": "", "role_description": "text", "value": "8", "position": "257.00;7166.00", "size": "11;25", "children": []}, {"name": "", "role": "AXStaticText", "description": "", "role_description": "text", "value": ". ", "position": "267.00;7166.00", "size": "10;25", "children": []}, {"name": "", "role": "AXStaticText", "description": "", "role_description": "text", "value": "Drag the wallpaper thumbnail (showing Mojave) from System Preferences to Multi Monitor Wallpaper. See screen-shot below.", "position": "277.00;7166.00", "size": "756;57", "children": []}]}]}, {"name": "", "role": "AXGroup", "description": "", "role_description": "group", "value": "", "position": "237.00;7236.00", "size": "824;33", "children": [{"name": "", "role": "AXGroup", "description": "", "role_description": "group", "value": "", "position": "237.00;7236.00", "size": "824;33", "children": [{"name": "", "role": "AXStaticText", "description": "", "role_description": "text", "value": "9", "position": "257.00;7240.00", "size": "11;25", "children": []}, {"name": "", "role": "AXStaticText", "description": "", "role_description": "text", "value": ". ", "position": "267.00;7240.00", "size": "10;25", "children": []}, {"name": "", "role": "AXStaticText", "description": "", "role_description": "text", "value": "Follow the process in Multi Monitor wallpaper to generate and set your wallpaper.", "position": "277.00;7240.00", "size": "677;25", "children": []}]}]}, {"name": "", "role": "AXGroup", "description": "", "role_description": "group", "value": "", "position": "237.00;7278.00", "size": "824;65", "children": [{"name": "", "role": "AXGroup", "description": "", "role_description": "group", "value": "", "position": "237.00;7278.00", "size": "824;65", "children": [{"name": "", "role": "AXStaticText", "description": "", "role_description": "text", "value": "10", "position": "249.00;7282.00", "size": "19;25", "children": []}, {"name": "", "role": "AXStaticText", "description": "", "role_description": "text", "value": ". ", "position": "267.00;7282.00", "size": "10;25", "children": []}, {"name": "", "role": "AXStaticText", "description": "", "role_description": "text", "value": "Quit 24 Hour Wallpaper", "position": "277.00;7282.00", "size": "206;25", "children": []}, {"name": "", "role": "AXStaticText", "description": "", "role_description": "text", "value": " - Important, if you do not quit the app, it will over-write the wallpaper.", "position": "277.00;7282.00", "size": "707;57", "children": []}]}]}]}, {"name": "", "role": "AXGroup", "description": "Click and drag from the Mojave thumbnail in the top of System Preferences to Multi Monitor Wallpaper.", "role_description": "figure", "value": "", "position": "237.00;7386.00", "size": "824;415", "children": [{"name": "", "role": "AXGroup", "description": "", "role_description": "group", "value": "", "position": "237.00;7386.00", "size": "824;376", "children": [{"name": "", "role": "AXImage", "description": "Click and drag from the Mojave thumbnail in the top of System Preferences to Multi Monitor Wallpaper.", "role_description": "image", "value": "", "position": "237.00;7386.00", "size": "824;376", "children": []}]}, {"name": "", "role": "AXGroup", "description": "", "role_description": "group", "value": "", "position": "237.00;7779.00", "size": "824;22", "children": [{"name": "", "role": "AXStaticText", "description": "", "role_description": "text", "value": "Click and drag from the Mojave thumbnail in the top of System Preferences to Multi Monitor Wallpaper.", "position": "237.00;7779.00", "size": "781;22", "children": []}]}]}, {"name": "", "role": "AXGroup", "description": "", "role_description": "group", "value": "", "position": "237.00;7920.00", "size": "824;33", "children": [{"name": "", "role": "AXStaticText", "description": "", "role_description": "text", "value": "Common Question #3: Can specific images be removed or replaced?", "position": "237.00;7924.00", "size": "582;25", "children": []}]}, {"name": "", "role": "AXGroup", "description": "", "role_description": "group", "value": "", "position": "237.00;7986.00", "size": "824;65", "children": [{"name": "", "role": "AXStaticText", "description": "", "role_description": "text", "value": "It is possible to modify the contents of a downloaded wallpaper by directly modifying the downloaded files. This method can be used to remove or replace specific images in a sequence.", "position": "237.00;7990.00", "size": "784;57", "children": []}]}, {"name": "", "role": "AXGroup", "description": "", "role_description": "group", "value": "", "position": "237.00;8070.00", "size": "824;33", "children": [{"name": "", "role": "AXStaticText", "description": "", "role_description": "text", "value": "(1) Open the following folder in Finder:", "position": "237.00;8074.00", "size": "333;25", "children": []}]}, {"name": "", "role": "AXGroup", "description": "", "role_description": "group", "value": "", "position": "237.00;8122.00", "size": "824;65", "children": [{"name": "", "role": "AXStaticText", "description": "", "role_description": "text", "value": "~/Library/Containers/com.jetson.24hourwallpaper/Data/Library/Application Support/24 Hour Wallpaper/Scenes/", "position": "237.00;8126.00", "size": "788;57", "children": []}]}, {"name": "", "role": "AXGroup", "description": "", "role_description": "group", "value": "", "position": "237.00;8206.00", "size": "824;65", "children": [{"name": "", "role": "AXStaticText", "description": "", "role_description": "text", "value": "Where ~ is your home directory. The easiest way to do this is to use the “Go” menu in Finder and select “Go to Folder.” Then paste in the above folder path.", "position": "237.00;8210.00", "size": "804;57", "children": []}]}, {"name": "", "role": "AXGroup", "description": "", "role_description": "group", "value": "", "position": "237.00;8290.00", "size": "824;97", "children": [{"name": "", "role": "AXStaticText", "description": "", "role_description": "text", "value": "(2) Once the folder is open, find the subfolder that contains the scene you want to modify. ", "position": "237.00;8294.00", "size": "777;25", "children": []}, {"name": "", "role": "AXStaticText", "description": "", "role_description": "text", "value": "There is not always a completely obvious connection between the name of the scene in the app and the backing scene folder, so you may have to check a few folders to find it.", "position": "237.00;8326.00", "size": "829;57", "children": []}]}, {"name": "", "role": "AXGroup", "description": "", "role_description": "group", "value": "", "position": "237.00;8406.00", "size": "824;289", "children": [{"name": "", "role": "AXStaticText", "description": "", "role_description": "text", "value": "(3) For any image you do not like or want to replace, replace it with another image by over-writing the file with a file of the same name.", "position": "237.00;8410.00", "size": "775;57", "children": []}, {"name": "", "role": "AXStaticText", "description": "", "role_description": "text", "value": " For example, replace the “night", "position": "616.00;8442.00", "size": "262;25", "children": []}, {"name": "", "role": "AXStaticText", "description": "", "role_description": "text", "value": "4.heic” file (which is an image you do not like) with another image file also named ", "position": "237.00;8442.00", "size": "825;57", "children": []}, {"name": "", "role": "AXStaticText", "description": "", "role_description": "text", "value": "“night_4.heic”. This file must be in the HEIC image format. The easiest way to achieve this can be simply duplicating and renaming another image in the folder. There is no way to modify the filenames or scene configurations because they are built into the app.", "position": "237.00;8474.00", "size": "828;121", "children": []}, {"name": "", "role": "AXStaticText", "description": "", "role_description": "text", "value": "Please be aware that simply deleting the image you do not like will not work and may cause the app to crash. Another image of the same filename must be in place for this to work.", "position": "237.00;8634.00", "size": "826;57", "children": []}]}, {"name": "", "role": "AXGroup", "description": "", "role_description": "group", "value": "", "position": "237.00;8714.00", "size": "824;33", "children": []}, {"name": "", "role": "AXGroup", "description": "", "role_description": "group", "value": "", "position": "237.00;8766.00", "size": "824;33", "children": [{"name": "", "role": "AXStaticText", "description": "", "role_description": "text", "value": "Common Question #4: Can I add my own scenes to the app?", "position": "237.00;8770.00", "size": "519;25", "children": []}]}, {"name": "", "role": "AXGroup", "description": "", "role_description": "group", "value": "", "position": "237.00;8818.00", "size": "824;97", "children": [{"name": "", "role": "AXStaticText", "description": "", "role_description": "text", "value": "At this time the only way to add your own scenes would be to follow the above process and replace all of the images in a downloaded sequence. We are exploring adding the ability to import wallpapers in a future release.", "position": "237.00;8822.00", "size": "825;89", "children": []}]}]}, {"name": "Enjoy_Earth_-_Enjoy_Life", "role": "AXHeading", "description": "", "role_description": "heading", "value": 2, "position": "235.00;9030.00", "size": "828;39", "children": [{"name": "", "role": "AXStaticText", "description": "", "role_description": "text", "value": "Enjoy Earth - Enjoy Life", "position": "486.00;9030.00", "size": "326;39", "children": []}]}, {"name": "", "role": "AXGroup", "description": "", "role_description": "content information", "value": "", "position": "203.00;9088.00", "size": "892;233", "children": [{"name": "Support_&_Help_-_Contact_Us_-_Privacy_Policy_-_Software_License_Agreement", "role": "AXHeading", "description": "", "role_description": "heading", "value": 3, "position": "235.00;9181.00", "size": "828;24", "children": [{"name": "Support_&_Help", "role": "AXLink", "description": "", "role_description": "link", "value": "", "position": "323.00;9181.00", "size": "135;25", "children": [{"name": "", "role": "AXStaticText", "description": "", "role_description": "text", "value": "Support & Help", "position": "323.00;9181.00", "size": "135;24", "children": []}]}, {"name": "", "role": "AXStaticText", "description": "", "role_description": "text", "value": " - ", "position": "457.00;9181.00", "size": "19;24", "children": []}, {"name": "Contact_Us", "role": "AXLink", "description": "", "role_description": "link", "value": "", "position": "475.00;9181.00", "size": "95;25", "children": [{"name": "", "role": "AXStaticText", "description": "", "role_description": "text", "value": "Contact Us", "position": "475.00;9181.00", "size": "96;24", "children": []}]}, {"name": "", "role": "AXStaticText", "description": "", "role_description": "text", "value": " - ", "position": "570.00;9181.00", "size": "19;24", "children": []}, {"name": "Privacy_Policy", "role": "AXLink", "description": "", "role_description": "link", "value": "", "position": "588.00;9181.00", "size": "122;25", "children": [{"name": "", "role": "AXStaticText", "description": "", "role_description": "text", "value": "Privacy Policy", "position": "588.00;9181.00", "size": "122;24", "children": []}]}, {"name": "", "role": "AXStaticText", "description": "", "role_description": "text", "value": " - ", "position": "709.00;9181.00", "size": "19;24", "children": []}, {"name": "Software_License_Agreement", "role": "AXLink", "description": "", "role_description": "link", "value": "", "position": "727.00;9181.00", "size": "248;25", "children": [{"name": "", "role": "AXStaticText", "description": "", "role_description": "text", "value": "Software License Agreement", "position": "727.00;9181.00", "size": "248;24", "children": []}]}]}, {"name": "", "role": "AXGroup", "description": "", "role_description": "group", "value": "", "position": "235.00;9224.00", "size": "828;33", "children": [{"name": "", "role": "AXStaticText", "description": "", "role_description": "text", "value": "© 2024 Jetson Creative. All rights reserved.", "position": "472.00;9228.00", "size": "354;25", "children": []}]}]}]}, {"name": "", "role": "AXScrollBar", "description": "", "role_description": "scroll bar", "value": 0.0, "position": "1079.00;5.00", "size": "16;557", "children": []}]}]}]}]}, {"name": null, "role": "AXToolbar", "description": null, "role_description": "toolbar", "value": null, "position": "0.00;0.00", "size": "1100;52", "children": [{"name": null, "role": "AXButton", "description": "Back", "role_description": "button", "value": null, "position": "135.00;0.00", "size": "26;52", "children": [{"name": null, "role": "AXButton", "description": "Back", "role_description": "button", "value": null, "position": "144.00;14.00", "size": "10;18", "children": []}]}, {"name": null, "role": "AXButton", "description": "Forward", "role_description": "button", "value": null, "position": "161.00;0.00", "size": "26;52", "children": [{"name": null, "role": "AXButton", "description": "Forward", "role_description": "button", "value": null, "position": "168.00;14.00", "size": "10;18", "children": []}]}]}, {"name": null, "role": "AXButton", "description": null, "role_description": "close button", "value": null, "position": "19.00;18.00", "size": "14;16", "children": []}, {"name": null, "role": "AXButton", "description": null, "role_description": "zoom button", "value": null, "position": "59.00;18.00", "size": "14;16", "children": [{"name": null, "role": "AXGroup", "description": null, "role_description": "group", "value": null, "position": "59.00;18.00", "size": "14;16", "children": [{"name": null, "role": "AXGroup", "description": null, "role_description": "group", "value": null, "position": "59.00;18.00", "size": "14;16", "children": []}]}]}, {"name": null, "role": "AXButton", "description": null, "role_description": "minimize button", "value": null, "position": "39.00;18.00", "size": "14;16", "children": []}]}